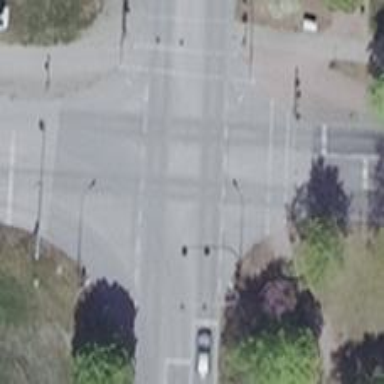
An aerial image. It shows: Road with traffic signals.